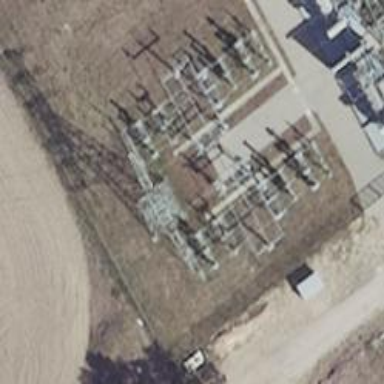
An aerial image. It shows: Power line with three cables.